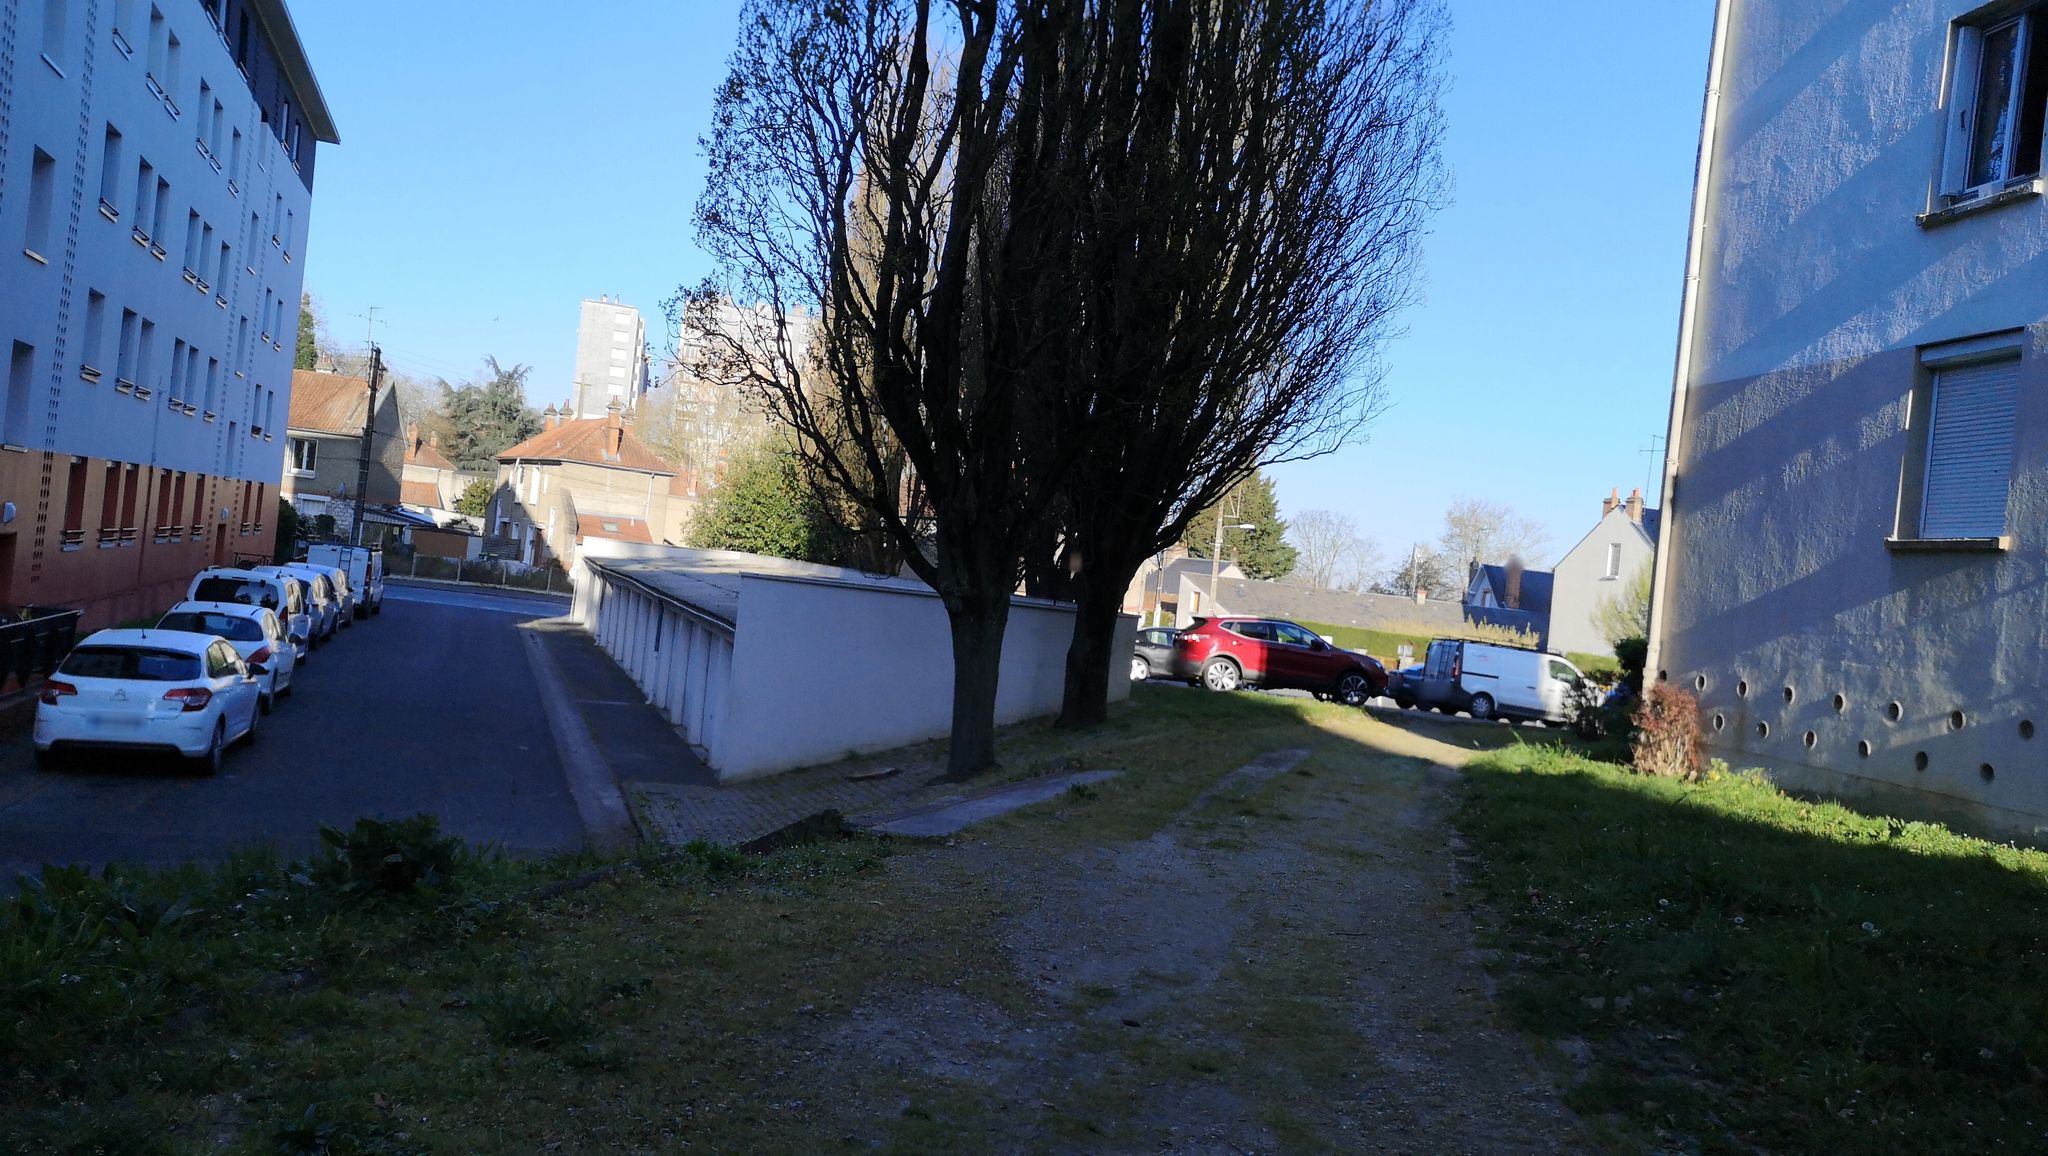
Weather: snowy
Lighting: day
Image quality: good
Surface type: walking surface
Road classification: path
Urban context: urban centre
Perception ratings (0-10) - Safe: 4.51, Lively: 8.04, Beautiful: 7.76, Boring: 6.47, Depressing: 2.24, Wealthy: 5.26